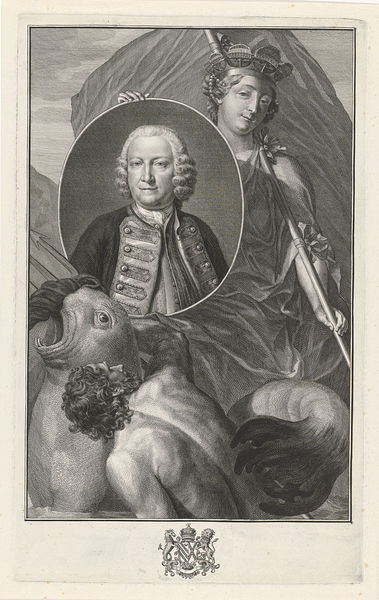
Titel: Portret van George Anson met allegorische figuur
Künstler: Jacob Houbraken
Standort: Amsterdam
Institution: Rijksmuseum
Schlagwörter: akt, gott, held, himmel, mann, meer, nackt, wasser, weiß, wolken, frau, rücken, schwarz, zeichnung, tier, hochformat, bild, bildnis, porträt, spiegel, natur, krone, locken, perlen, perücke, schwanz, liebe, fahne, muskeln, knöpfe, medaillon, druck, schwarzweiss, radierung, stich, uniform, abzeichen, mythologie, göttin, wappen, fisch, jüngling, löwen, götter, zeus, maul, nymphe, wesen, general, meerjungfrau, speer, wal, bild im bild, untier, walross, poseidon, rachen, tableau, meeresgöttin, robbe, fischwesen, narrwal